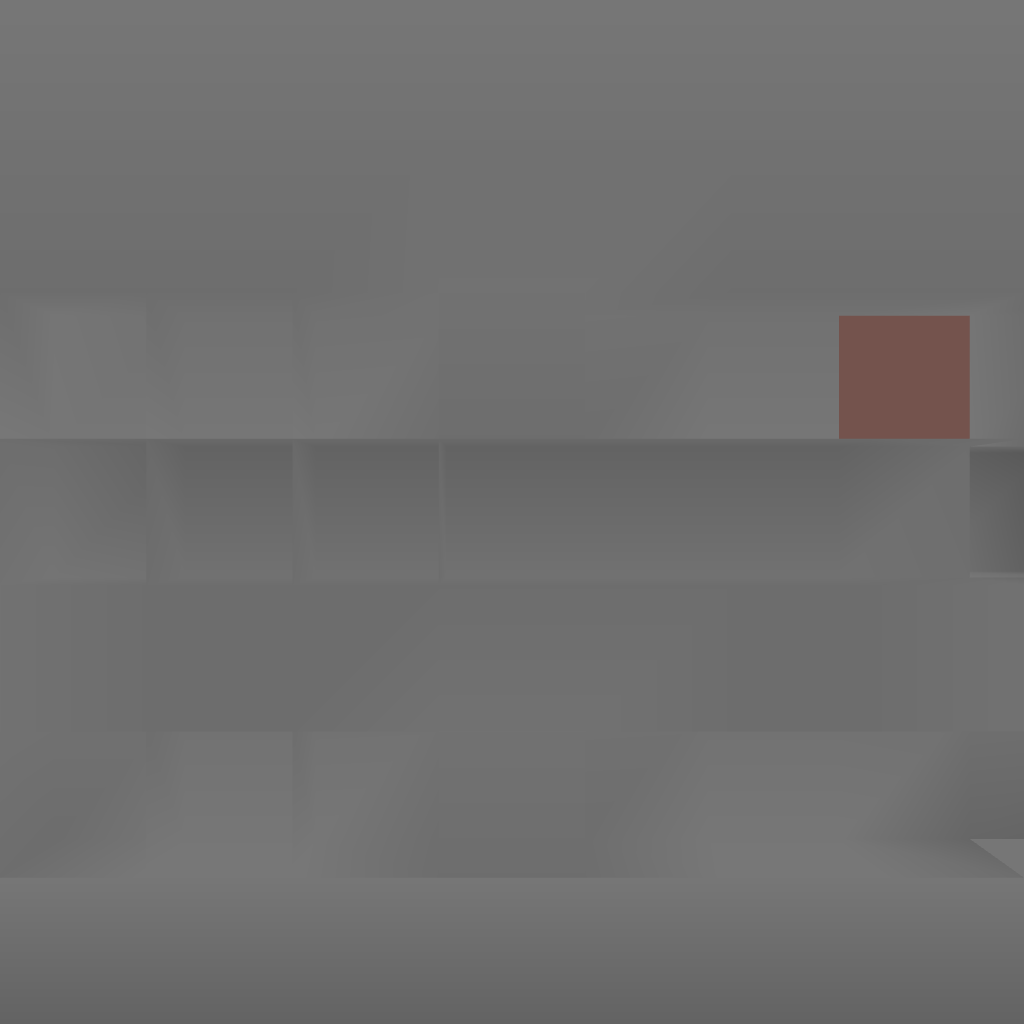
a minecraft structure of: DJ BlockBeat's Booth bad low quality